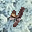
Label: 4